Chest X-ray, PA view. Patient: 23 years old, sex F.
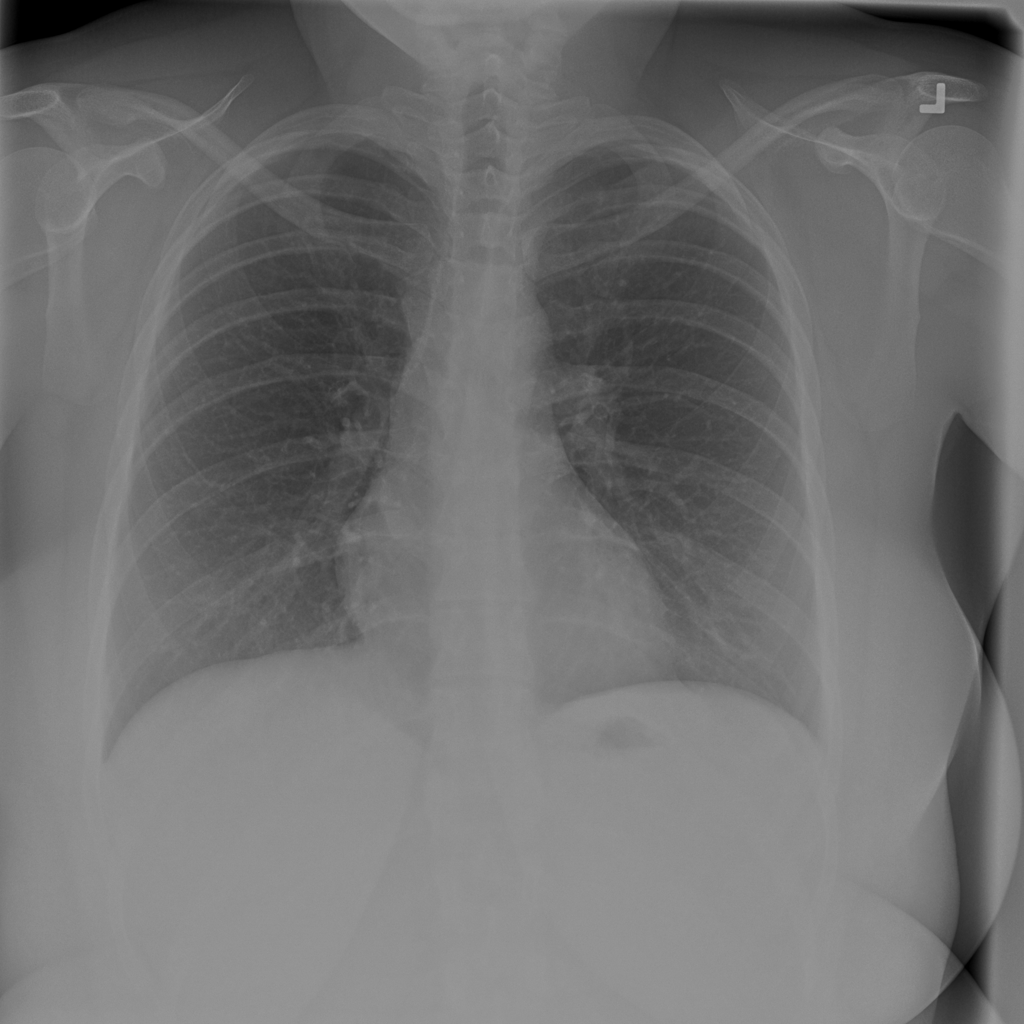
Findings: No Finding